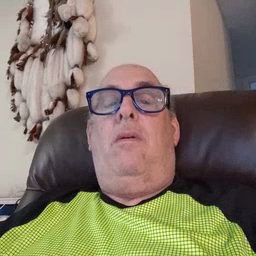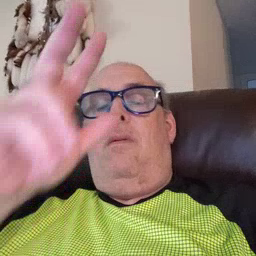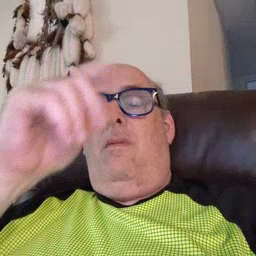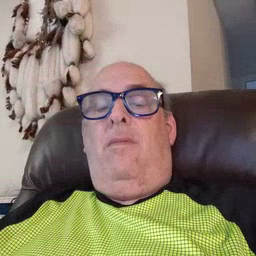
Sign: bug